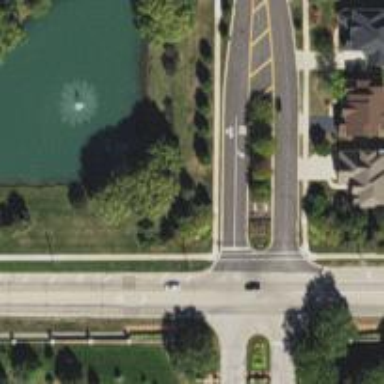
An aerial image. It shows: Road with stop sign.